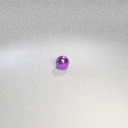
small purple metal sphere